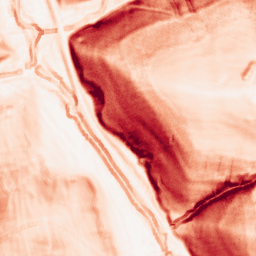
Category: morphological
Decomposition family: morphological_gradient
Decomposition parameters: size: 5
shape: square
Upsampling method: quartic
Upsampling parameters: scale: 4
Upsampling scale: 4